Question: I'm trying to edit my TFS 2010 build templates using the Visual Studio 2010 Workflow designer. I have this nice widescreen display, and the designer insists on displaying the activity blocks in itty bitty areas. How can I resize them so I can at least read the entire display descriptions?

EDIT: If this annoys you too, <URL>
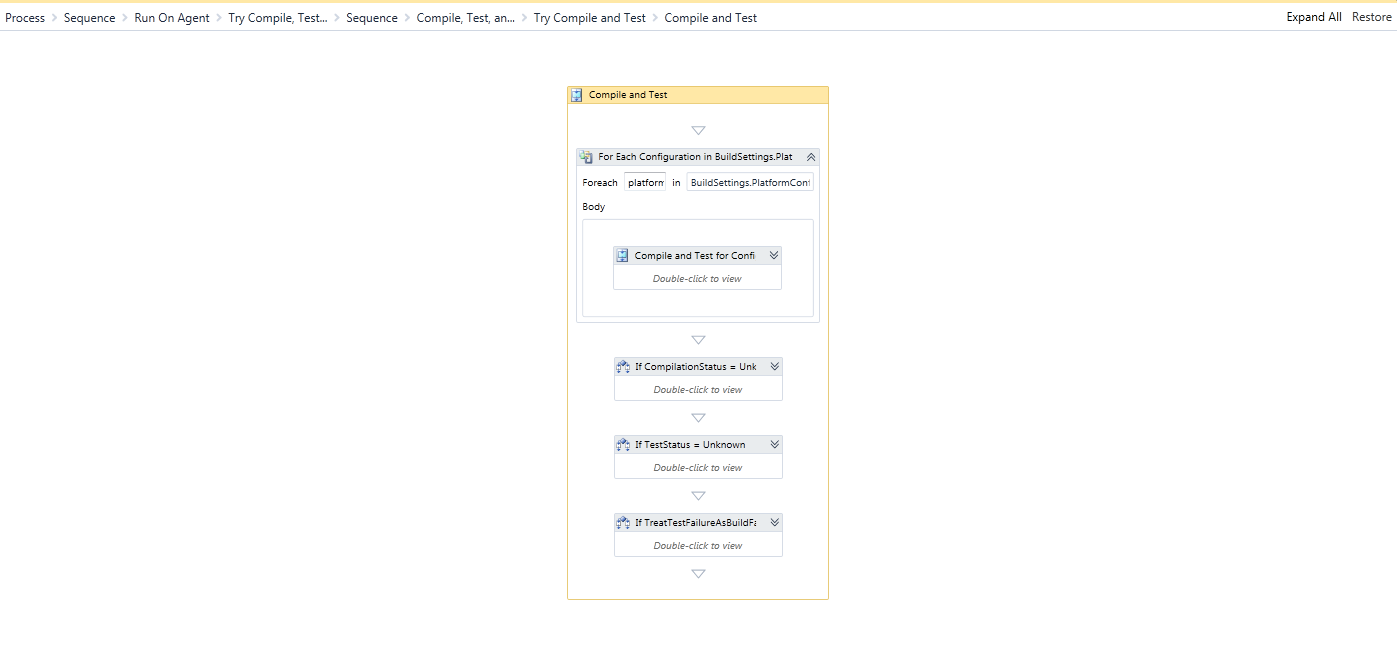
Answer: The designer doesn't support resizing activities. You can collapse/expand them or zoom into the entire workflow but that is it.
Would be a nice future feature so I suggest adding it to connect as a feature request and if you post the link I will vote for it.